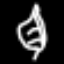
Label: leaf